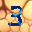
Label: 3